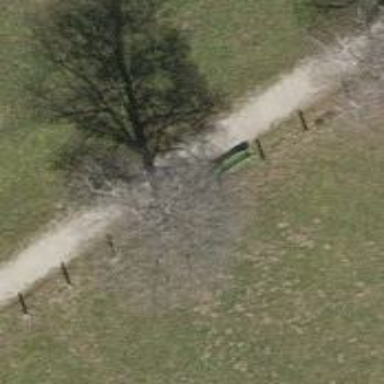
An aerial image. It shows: Bench.